Field crop: tomato
Growth stage: 2
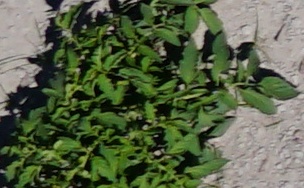
Species: tomato